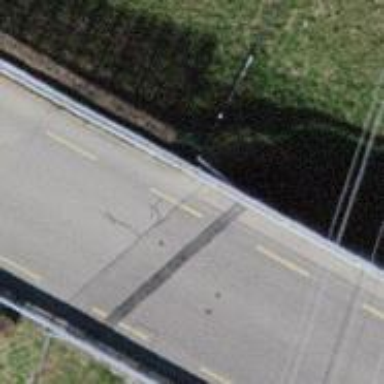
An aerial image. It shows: Unclassified road with asphalt surface running over bridge. There is cycle lane on the road.